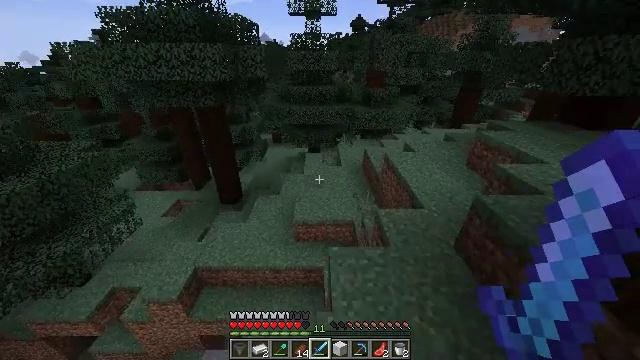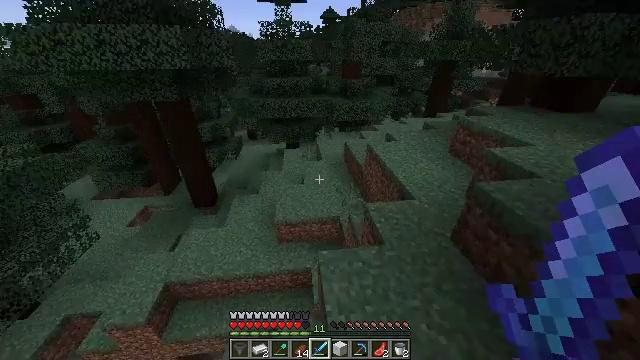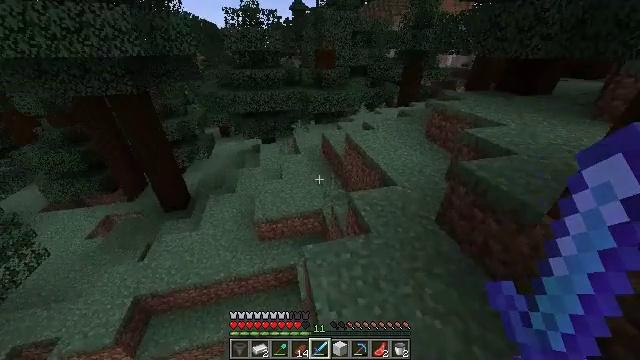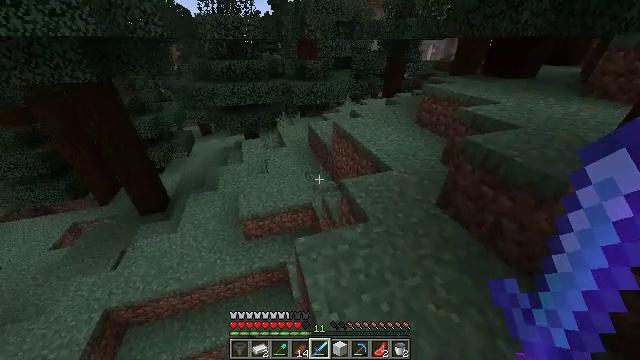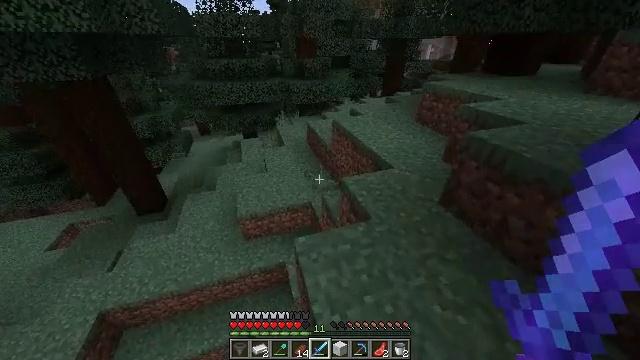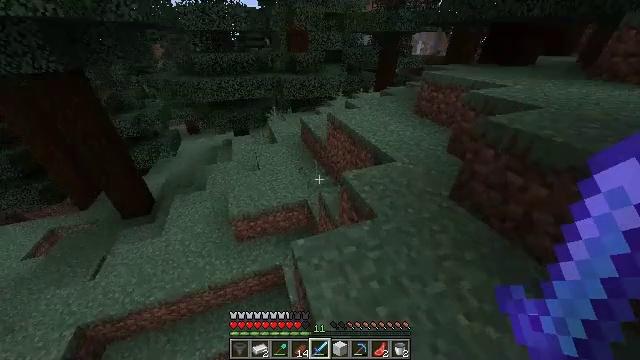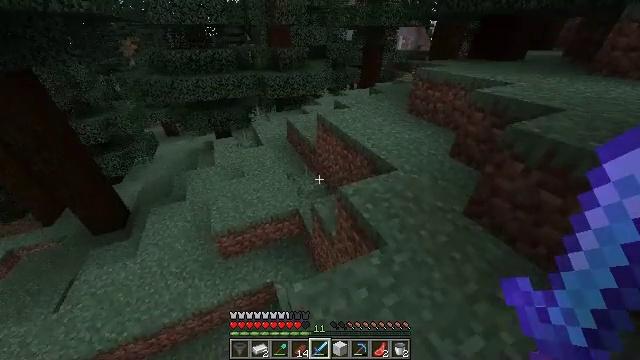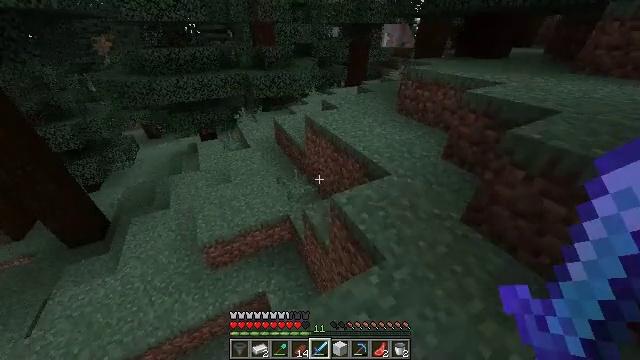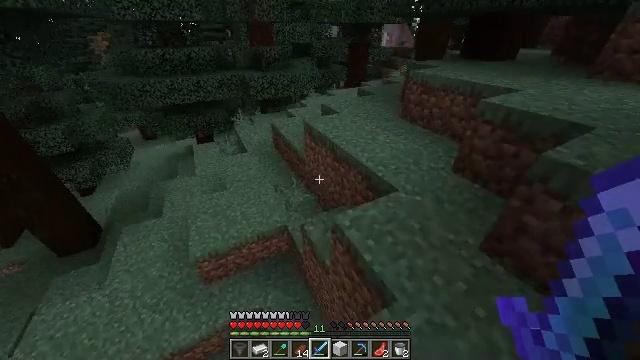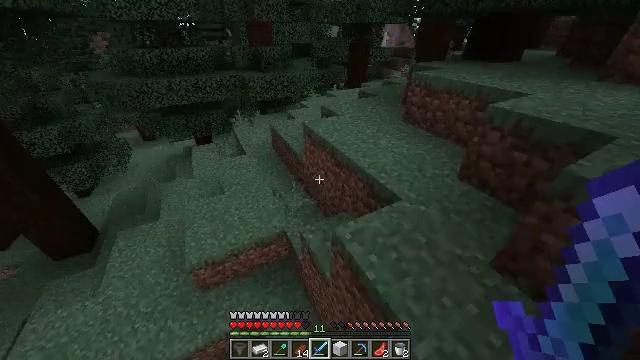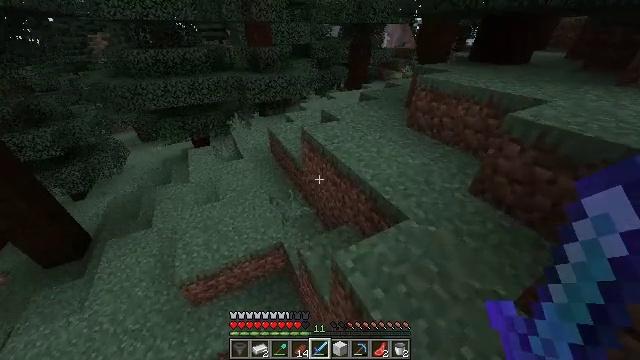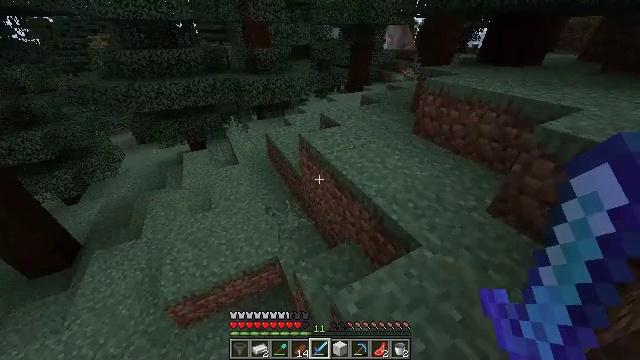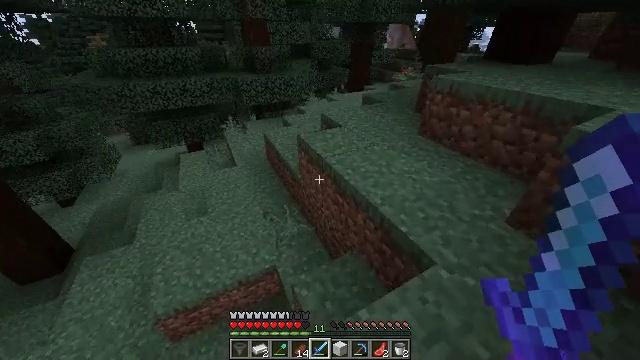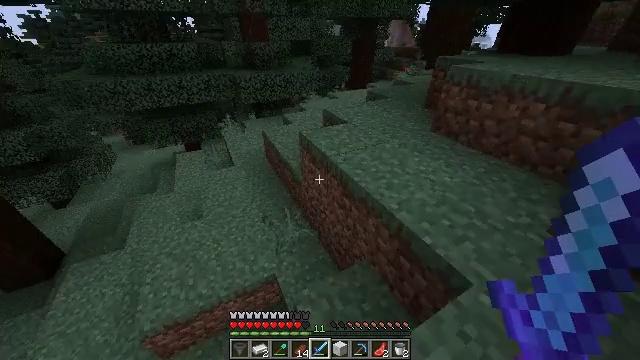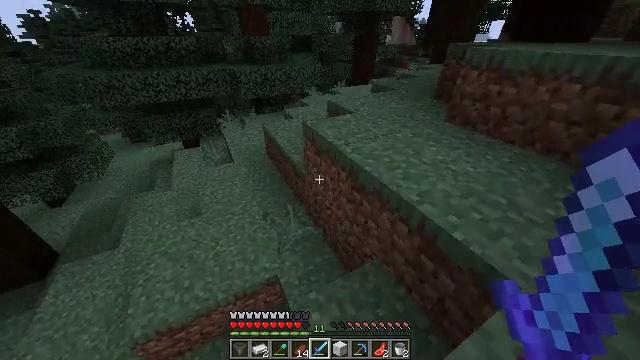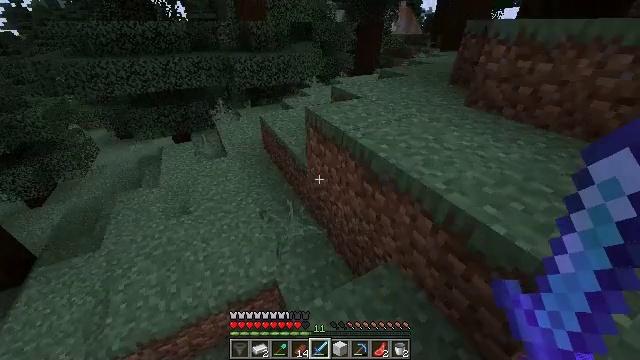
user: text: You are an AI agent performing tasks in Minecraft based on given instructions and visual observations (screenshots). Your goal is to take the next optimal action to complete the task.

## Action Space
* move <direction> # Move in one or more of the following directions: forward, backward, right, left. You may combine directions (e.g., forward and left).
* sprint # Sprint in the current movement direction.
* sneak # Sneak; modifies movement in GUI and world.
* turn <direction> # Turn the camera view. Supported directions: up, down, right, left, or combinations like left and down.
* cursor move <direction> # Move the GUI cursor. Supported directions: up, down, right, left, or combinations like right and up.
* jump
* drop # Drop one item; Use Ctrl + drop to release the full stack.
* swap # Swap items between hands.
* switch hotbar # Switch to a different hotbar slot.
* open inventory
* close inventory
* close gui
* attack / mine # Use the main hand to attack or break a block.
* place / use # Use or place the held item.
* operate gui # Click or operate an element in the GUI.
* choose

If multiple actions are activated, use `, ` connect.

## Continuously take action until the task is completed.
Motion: motion action
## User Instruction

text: Attack the large fern to gather it.
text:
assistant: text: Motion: move forward, sprint, turn right and down
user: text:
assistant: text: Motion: move forward, turn right and down
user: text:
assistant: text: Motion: move forward, turn right
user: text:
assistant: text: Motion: move forward
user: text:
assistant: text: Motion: move forward, turn right
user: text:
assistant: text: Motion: move forward, turn right
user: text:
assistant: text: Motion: move forward, sprint, turn right
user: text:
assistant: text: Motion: move forward, sprint
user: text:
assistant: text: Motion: move forward, sprint
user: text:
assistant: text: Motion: move forward, sprint
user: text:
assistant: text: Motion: move forward, sprint
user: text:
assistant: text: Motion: move forward
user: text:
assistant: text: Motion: move forward
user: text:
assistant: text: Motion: move forward
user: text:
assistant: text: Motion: move forward
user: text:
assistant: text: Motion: move forward
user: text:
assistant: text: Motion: move forward
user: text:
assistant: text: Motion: move forward, turn left and up
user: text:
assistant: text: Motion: move forward, sprint, turn left and up
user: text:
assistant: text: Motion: move forward, sprint, turn left and up
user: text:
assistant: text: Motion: move forward, sprint, turn left and up
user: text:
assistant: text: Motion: move forward, sprint, turn left
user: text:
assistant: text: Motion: move forward, turn left
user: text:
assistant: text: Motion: move forward, turn left
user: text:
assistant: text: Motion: move forward
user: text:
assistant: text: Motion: move forward
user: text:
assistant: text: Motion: move forward, jump
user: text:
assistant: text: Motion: move forward, jump
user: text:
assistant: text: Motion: move forward, jump
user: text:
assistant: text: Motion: move forward, jump